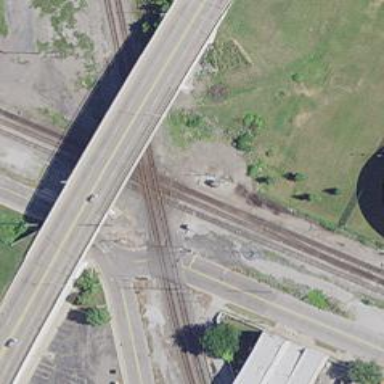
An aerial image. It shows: Railway crossing.